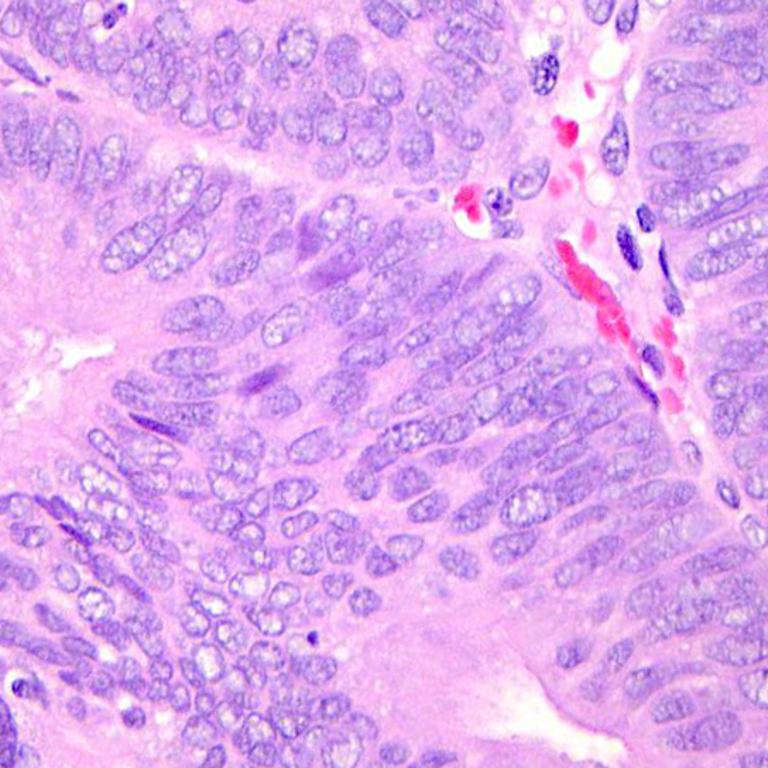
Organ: colon
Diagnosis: adenocarcinomas